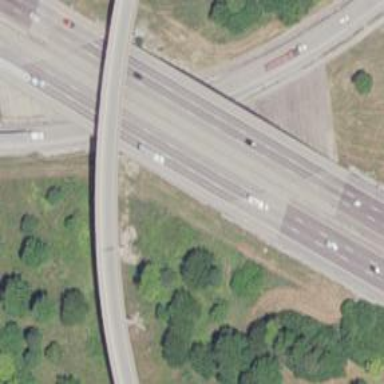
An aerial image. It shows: Bridge over motorway.